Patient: sex M, age 81
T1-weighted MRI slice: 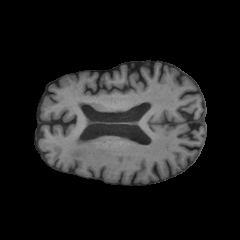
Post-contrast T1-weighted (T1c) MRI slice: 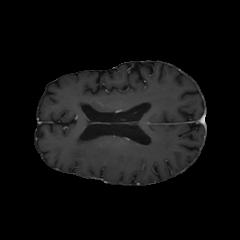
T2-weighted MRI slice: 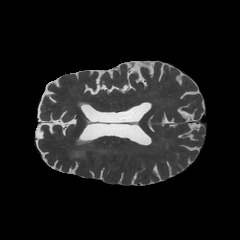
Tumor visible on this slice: yes
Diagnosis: Glioblastoma, IDH-wildtype
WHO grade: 4